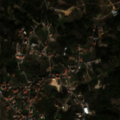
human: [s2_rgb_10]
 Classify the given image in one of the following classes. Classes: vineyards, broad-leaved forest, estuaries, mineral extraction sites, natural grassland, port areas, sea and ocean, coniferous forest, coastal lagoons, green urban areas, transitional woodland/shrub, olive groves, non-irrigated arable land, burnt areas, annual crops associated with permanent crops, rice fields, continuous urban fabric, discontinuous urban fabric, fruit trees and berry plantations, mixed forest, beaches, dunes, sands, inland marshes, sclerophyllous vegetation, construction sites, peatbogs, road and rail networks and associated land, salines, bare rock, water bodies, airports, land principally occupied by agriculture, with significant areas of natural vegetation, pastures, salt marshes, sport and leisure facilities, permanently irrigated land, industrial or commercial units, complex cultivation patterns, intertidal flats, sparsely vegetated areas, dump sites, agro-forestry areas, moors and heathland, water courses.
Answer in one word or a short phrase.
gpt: discontinuous urban fabric, vineyards, complex cultivation patterns, land principally occupied by agriculture, with significant areas of natural vegetation, coniferous forest, mixed forest, transitional woodland/shrub